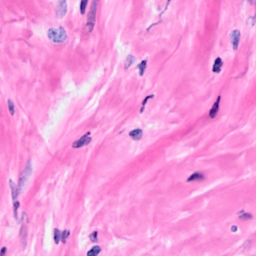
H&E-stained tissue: Breast